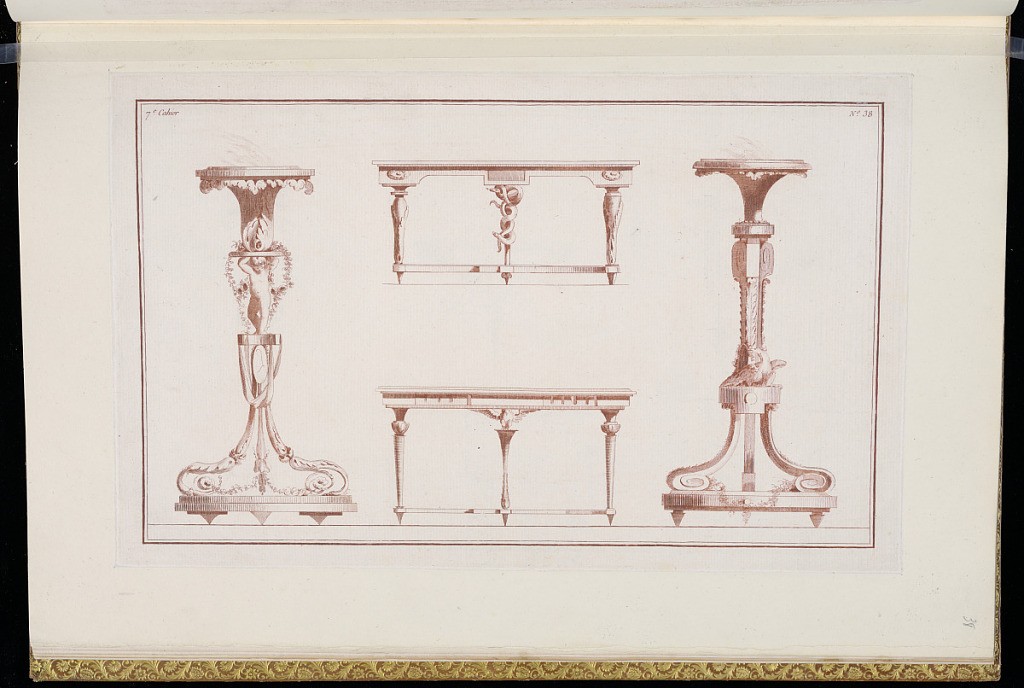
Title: Designs for Candlesticks and Console Tables
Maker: Henri Sallembier, French, ca. 1753 - 1820
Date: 1777–78
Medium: Etching in red ink on paper
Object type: Print
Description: Designs for two candlesticks or incense burners and two console tables featuring snakes, rosettes, birds, putto, festoons of flowers, scrolling leaves (rinceaux), cartouches and swags of textiles. The plate is numbered.